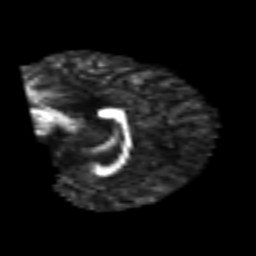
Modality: FA
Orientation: sagittal
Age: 25
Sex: male
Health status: healthy